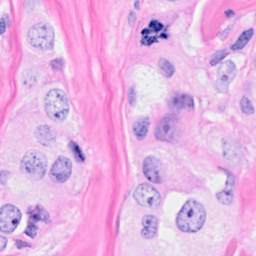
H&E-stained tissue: Breast